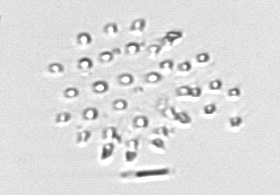
Label: Parvicorbicula_socialis